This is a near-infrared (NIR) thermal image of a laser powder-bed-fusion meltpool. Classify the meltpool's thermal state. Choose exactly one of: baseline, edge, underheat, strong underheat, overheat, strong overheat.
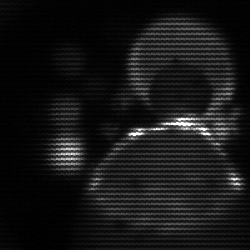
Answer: edge